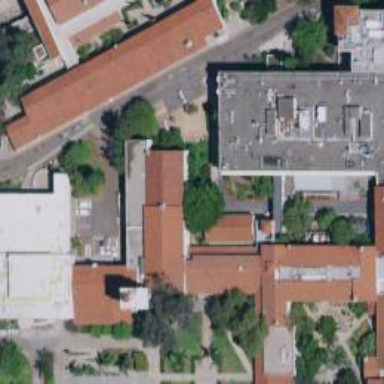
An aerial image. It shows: Educational building.